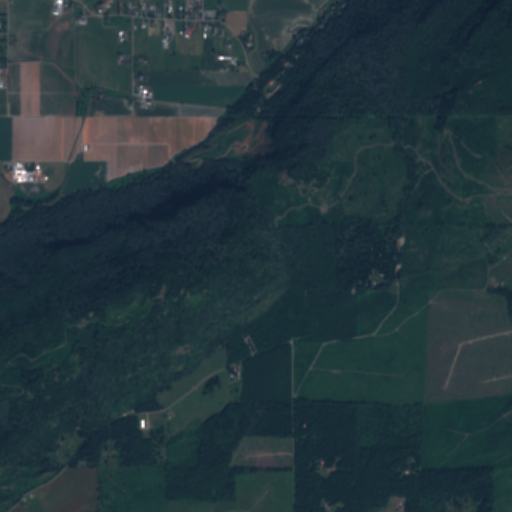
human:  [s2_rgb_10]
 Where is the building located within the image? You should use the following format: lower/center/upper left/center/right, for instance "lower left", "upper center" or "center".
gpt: The building is located in the upper center of the image.
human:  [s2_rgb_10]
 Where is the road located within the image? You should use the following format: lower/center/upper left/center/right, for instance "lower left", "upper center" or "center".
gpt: There is no road in the image.